【题型】解答题　【知识点】解析几何　【难度】medium
如图，将一块三角形的玉石$ABO$置于平面直角坐标系中，已知$|AO| = |AB| = \sqrt{5}$，$|OB| = 2$，点$P(1,1)$，图中阴影三角形部分为玉石上的瑕疵，为了将这块玉石雕刻成工艺品，要先将瑕疵部分切割掉，可沿经过点$P$的直线$MN$进行切割。

(1) 求直线$MN$的倾斜角$\alpha$的取值范围。

(2) 是否存在直线$MN$，使得点$A$关于直线$MN$的对称点在线段$AB$上？

(3) 设玉石经切割后剩余部分的面积为$S$，求$S$的取值范围。
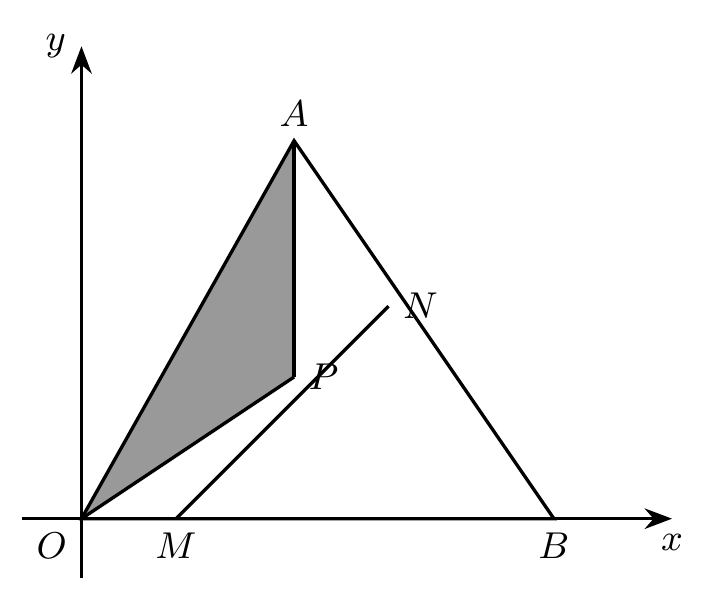
【解答】
\textbf{【答案】}
(1) $\left[\frac{\pi}{4},\frac{\pi}{2}\right]$

(2) 不存在，理由见解析

(3) $\left[1,\frac{4}{3}\right]$

\vspace{1em}

\textbf{【分析】}
(1) 观察点$M$运动时，直线$MN$与线段$OA$（不包括端点）有无公共点，数形结合可得出直线$MN$的倾斜角$\alpha$的取值范围；

(2) 假设存在直线$MN$，使得点$A$关于直线$MN$的对称点在线段$AB$上，求出直线$AB$的斜率，由题意可知$MN \perp AB$，求出直线$MN$的斜率，结合(1)中的结论判断即可；

(3) 对直线$MN$的斜率是否存在进行分类讨论，当$MN \perp x$轴时，直接求出$S$的值；当直线$MN$的斜率存在时，设直线$MN$的方程为$y = kx + 1 - k(k \ge 1)$，求出点$M$、$N$的坐标，可求出$\triangle BMN$面积的取值范围，进而可得出$S$的取值范围，综合可得出结论。

\vspace{1em}

\textbf{【详解】}
(1) 解：由图可知，点$A$在第一象限，设点$A(m,n)$，

因为$|AO| = |AB| = \sqrt{5}$，$|OB| = 2$，则$B(2,0)$，

所以
\[
\begin{cases}
|AO| = \sqrt{m^2 + n^2} = \sqrt{5} \\
|AB| = \sqrt{(m - 2)^2 + n^2} = \sqrt{5} \\
m > 0, n > 0
\end{cases},
\]
解得
\[
\begin{cases}
m = 1 \\
n = 2
\end{cases},
\]
即点$A(1,2)$，

由题图可知，当点$M$从原点$O$沿着$x$轴的正方向移动时，直线$MN$的倾斜角在逐渐增大，
当直线$MN$与直线$PA$重合时，设直线$MN$交$x$轴的交点为$E$，如下图所示：

当点$M$在线段$OE$上运动时，直线$MN$与线段$OA$（不包括端点）没有公共点，
当点$M$在线段$EB$（不包括点$E$）上运动时，直线$MN$与线段$OA$（不包括端点）有公共点，
且直线$OP$的斜率为$k_{OP}=1$，直线$OP$的倾斜角为$\frac{\pi}{4}$，

综上所述，直线$MN$倾斜角$\alpha$的取值范围是$\left[\frac{\pi}{4},\frac{\pi}{2}\right]$。

---

（2）解：由（1）可知，$A(1,2)$、$B(2,0)$，则直线$AB$的斜率为$k_{AB}=\frac{2-0}{1-2}=-2$，

假设存在直线$MN$，使得点$A$关于直线$MN$的对称点在线段$AB$上，
此时，$MN \perp AB$，则$k_{MN}=-\frac{1}{k_{AB}}=\frac{1}{2}$，

此时，直线$MN$的倾斜角$\alpha$满足$\alpha < \frac{\pi}{4}$，不合乎题意，

因此，不存在直线$MN$，使得点$A$关于直线$MN$的对称点在线段$AB$上。

---

（3）解：当$MN \perp x$轴时，此时，$MN$为线段$OB$的垂直平分线，

此时，$S = \frac{1}{2}S_{\triangle AOB} = \frac{1}{4} \times 2 \times 2 = 1$；

当直线$MN$的斜率存在时，设直线$MN$的方程为$y-1=k(x-1)$，即$y = kx + 1 - k$，其中$k \ge 1$，

直线$AB$的方程为$y = -2(x-2)$，即$y = -2x + 4$，

联立
\[
\begin{cases}
y = kx + 1 - k \\
y = -2x + 4
\end{cases}
\]
可得
\[
\begin{cases}
x = \frac{k + 3}{k + 2} \\
y = \frac{2k + 2}{k + 2}
\end{cases},
\]
即点$N\left(\frac{k + 3}{k + 2},\frac{2k + 2}{k + 2}\right)$，

联立
\[
\begin{cases}
y = kx + 1 - k \\
y = 0
\end{cases}
\]
可得
\[
\begin{cases}
x = 1 - \frac{1}{k} \\
y = 0
\end{cases},
\]
即点$M\left(1 - \frac{1}{k},0\right)$，
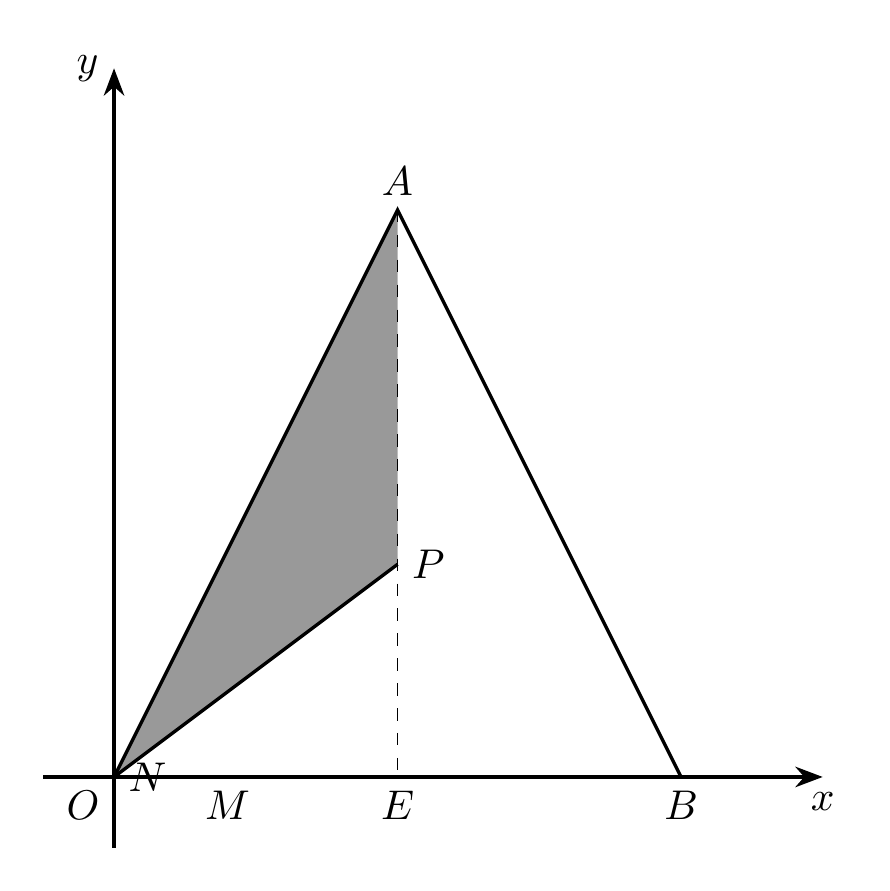